Question: The <URL> seems to state that when on, if the requests progress from not having userId to have an actual one, it considered the same user; but if the requests suddenly stop having the userId parameter, it is considered a log out and those request are not considered part of the same user.
Session Unification ON, see step 4:

So what would happen if a request with no userId is issued in between two with userId?
1. {clientId:1, userId:5}
2. {clientId:1}
3. {clientId:1, userId:5}
Does the lack of userId in request #2 causes a tear down of the user timeline in GA? Is request #3 accounted as part of the user?
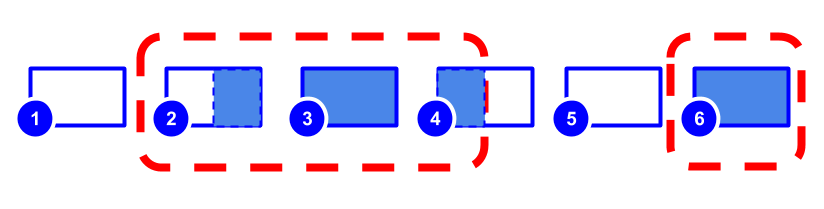
Answer: In your example, the hits/events in Session #1 and #3 will be merged, but not from #2. Thus, userId 5 will show 2 sessions in the user-id view. In the 'all' view, you'll have 3 sessions and 1 user.